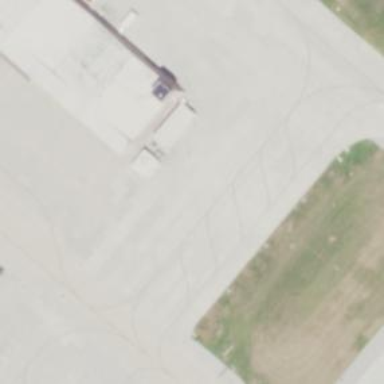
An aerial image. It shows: View of taxiway at the airport.